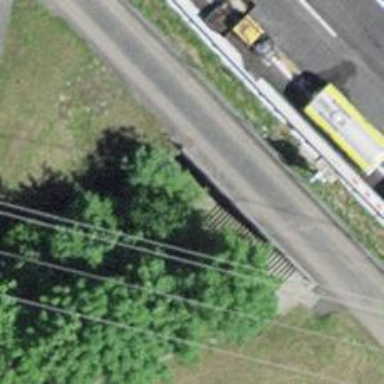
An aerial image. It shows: Tunnel along track.